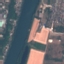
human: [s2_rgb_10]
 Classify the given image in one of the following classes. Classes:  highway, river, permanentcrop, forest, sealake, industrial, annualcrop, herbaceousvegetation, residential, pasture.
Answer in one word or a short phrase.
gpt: River